Question: I'm trying to figure out how to do automated UI testing so that I can test my app for regression errors as I make changes and such. I'm following the instructions found in <URL>. I built my app in Xcode and it is running in the iOS simulator.
I opened Instruments and chose the iOS Automation instrument. However, I can't seem to figure out how to get Instruments to run the script on my iOS app in the sim. When I first create the Automation instrument the target drop down just says "lkj" but if I try to choose the sim as my target, it tells me that the Automation instrument doesn't allow attaching.

How do I get Instruments to run my test on my iOS app?
I tried just running it with the "lkj" target selected and I got a weird error involving some random guy's name (I'm assuming he's a dev for Instruments or something?)
> Path not found
'/Users/jonathan_morgan/Library/Developer/Xcode/DerivedData/lkj-randomstringofcharacters/Build/Products/Release-iphonesimulator/lkj.app/lkj
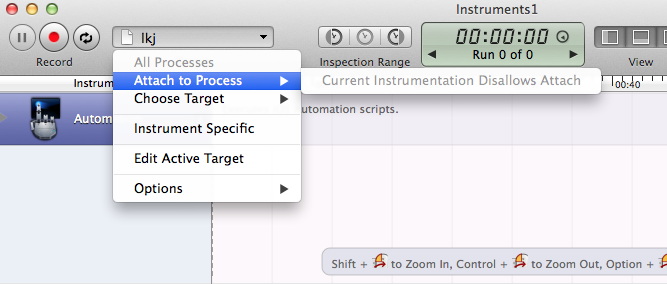
Answer: The simplest way to attach your target to the simulator and run your UIAutomation scripts is to profile the app. - - - and then select the template.
Another way to attach the target, if you've already built the app on your simulator. Is to select and then go to the following location
For more info, you can take a look at this blog which is pretty detailed <URL>
Hope it helps.